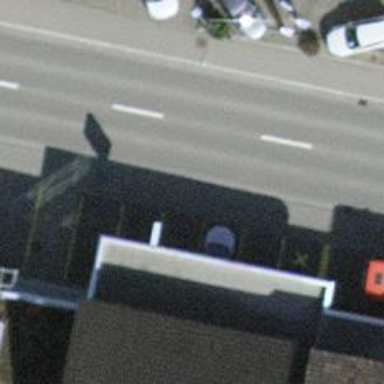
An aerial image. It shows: Fuel station.